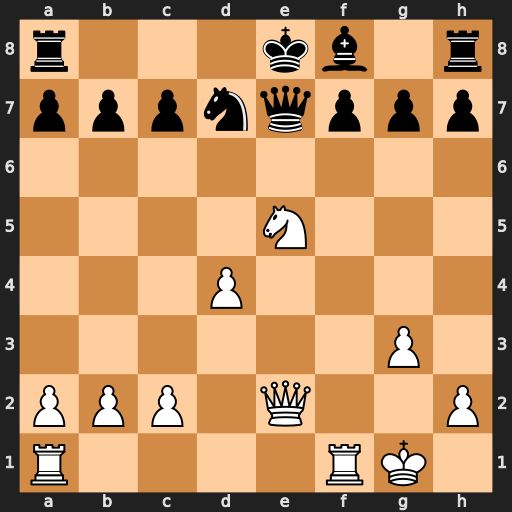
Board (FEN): r3kb1r/pppnqppp/8/4N3/3P4/6P1/PPP1Q2P/R4RK1
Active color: w
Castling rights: kq
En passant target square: -
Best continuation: Rxf7 Qe6 Rxd7